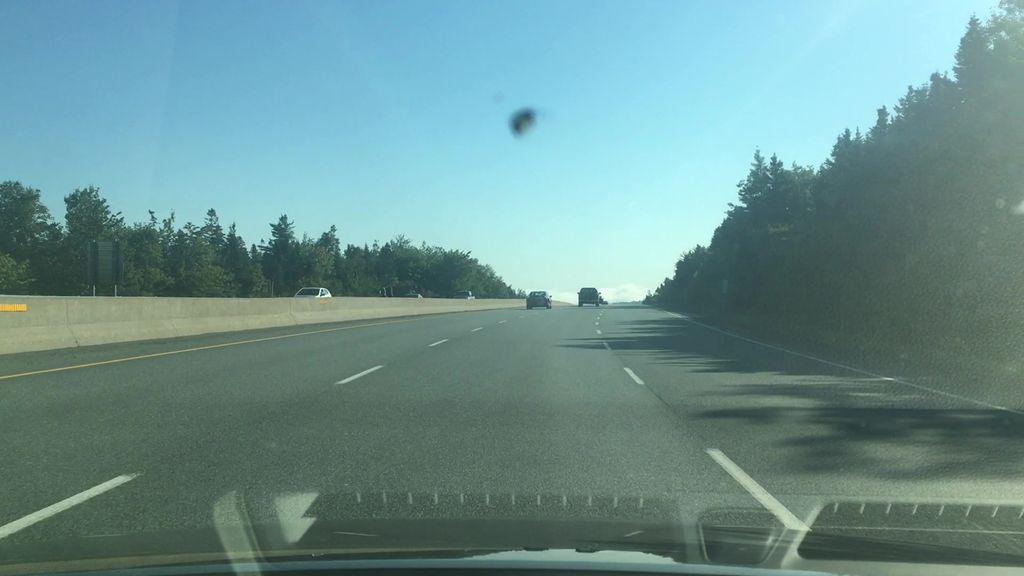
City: halifax